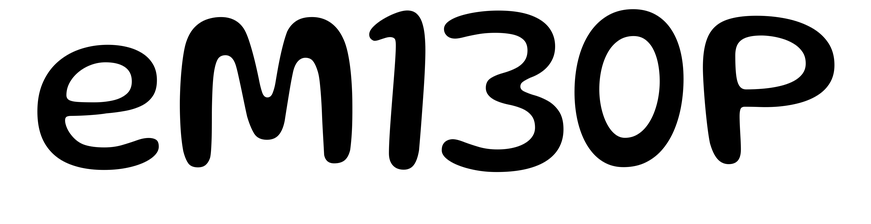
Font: Gluten_Regular